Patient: sex F, age 56
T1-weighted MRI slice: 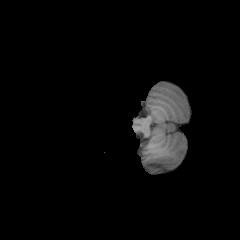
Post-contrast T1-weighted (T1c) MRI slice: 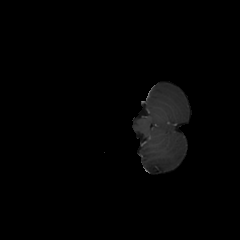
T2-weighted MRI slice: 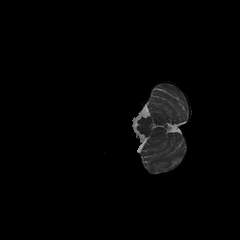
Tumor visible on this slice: no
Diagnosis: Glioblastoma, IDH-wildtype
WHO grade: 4